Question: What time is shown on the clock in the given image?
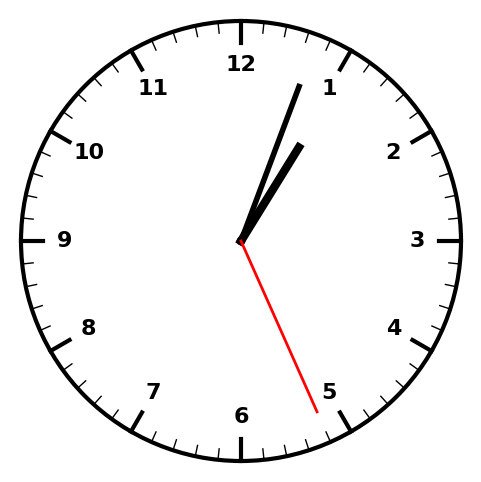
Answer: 01:03:26